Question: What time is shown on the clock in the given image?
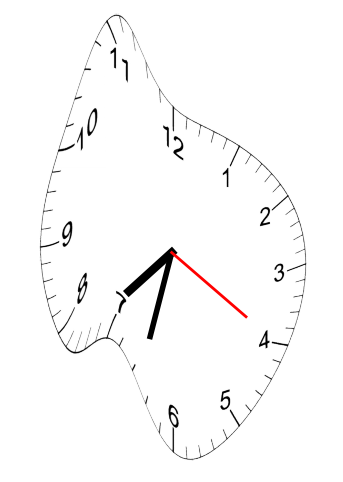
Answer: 07:32:20